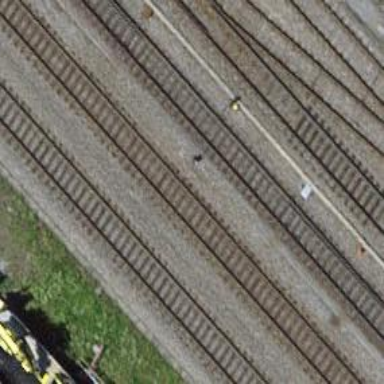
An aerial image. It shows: Railway with electrified contact lines.